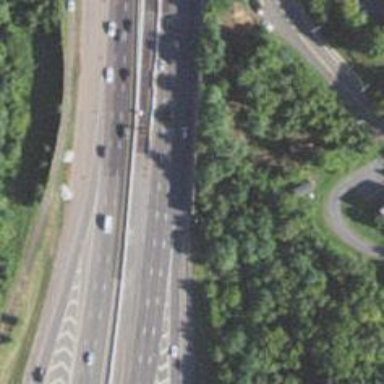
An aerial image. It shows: Motorway link.